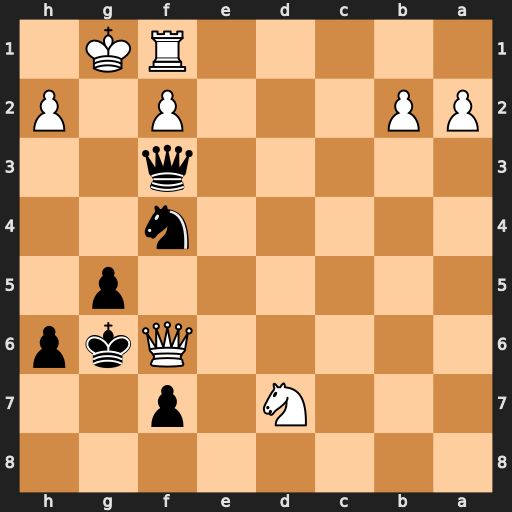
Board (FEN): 8/3N1p2/5Qkp/6p1/5n2/5q2/PP3P1P/5RK1
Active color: b
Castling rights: -
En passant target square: -
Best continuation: Kh5 Qxf7+ Kh4